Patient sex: M
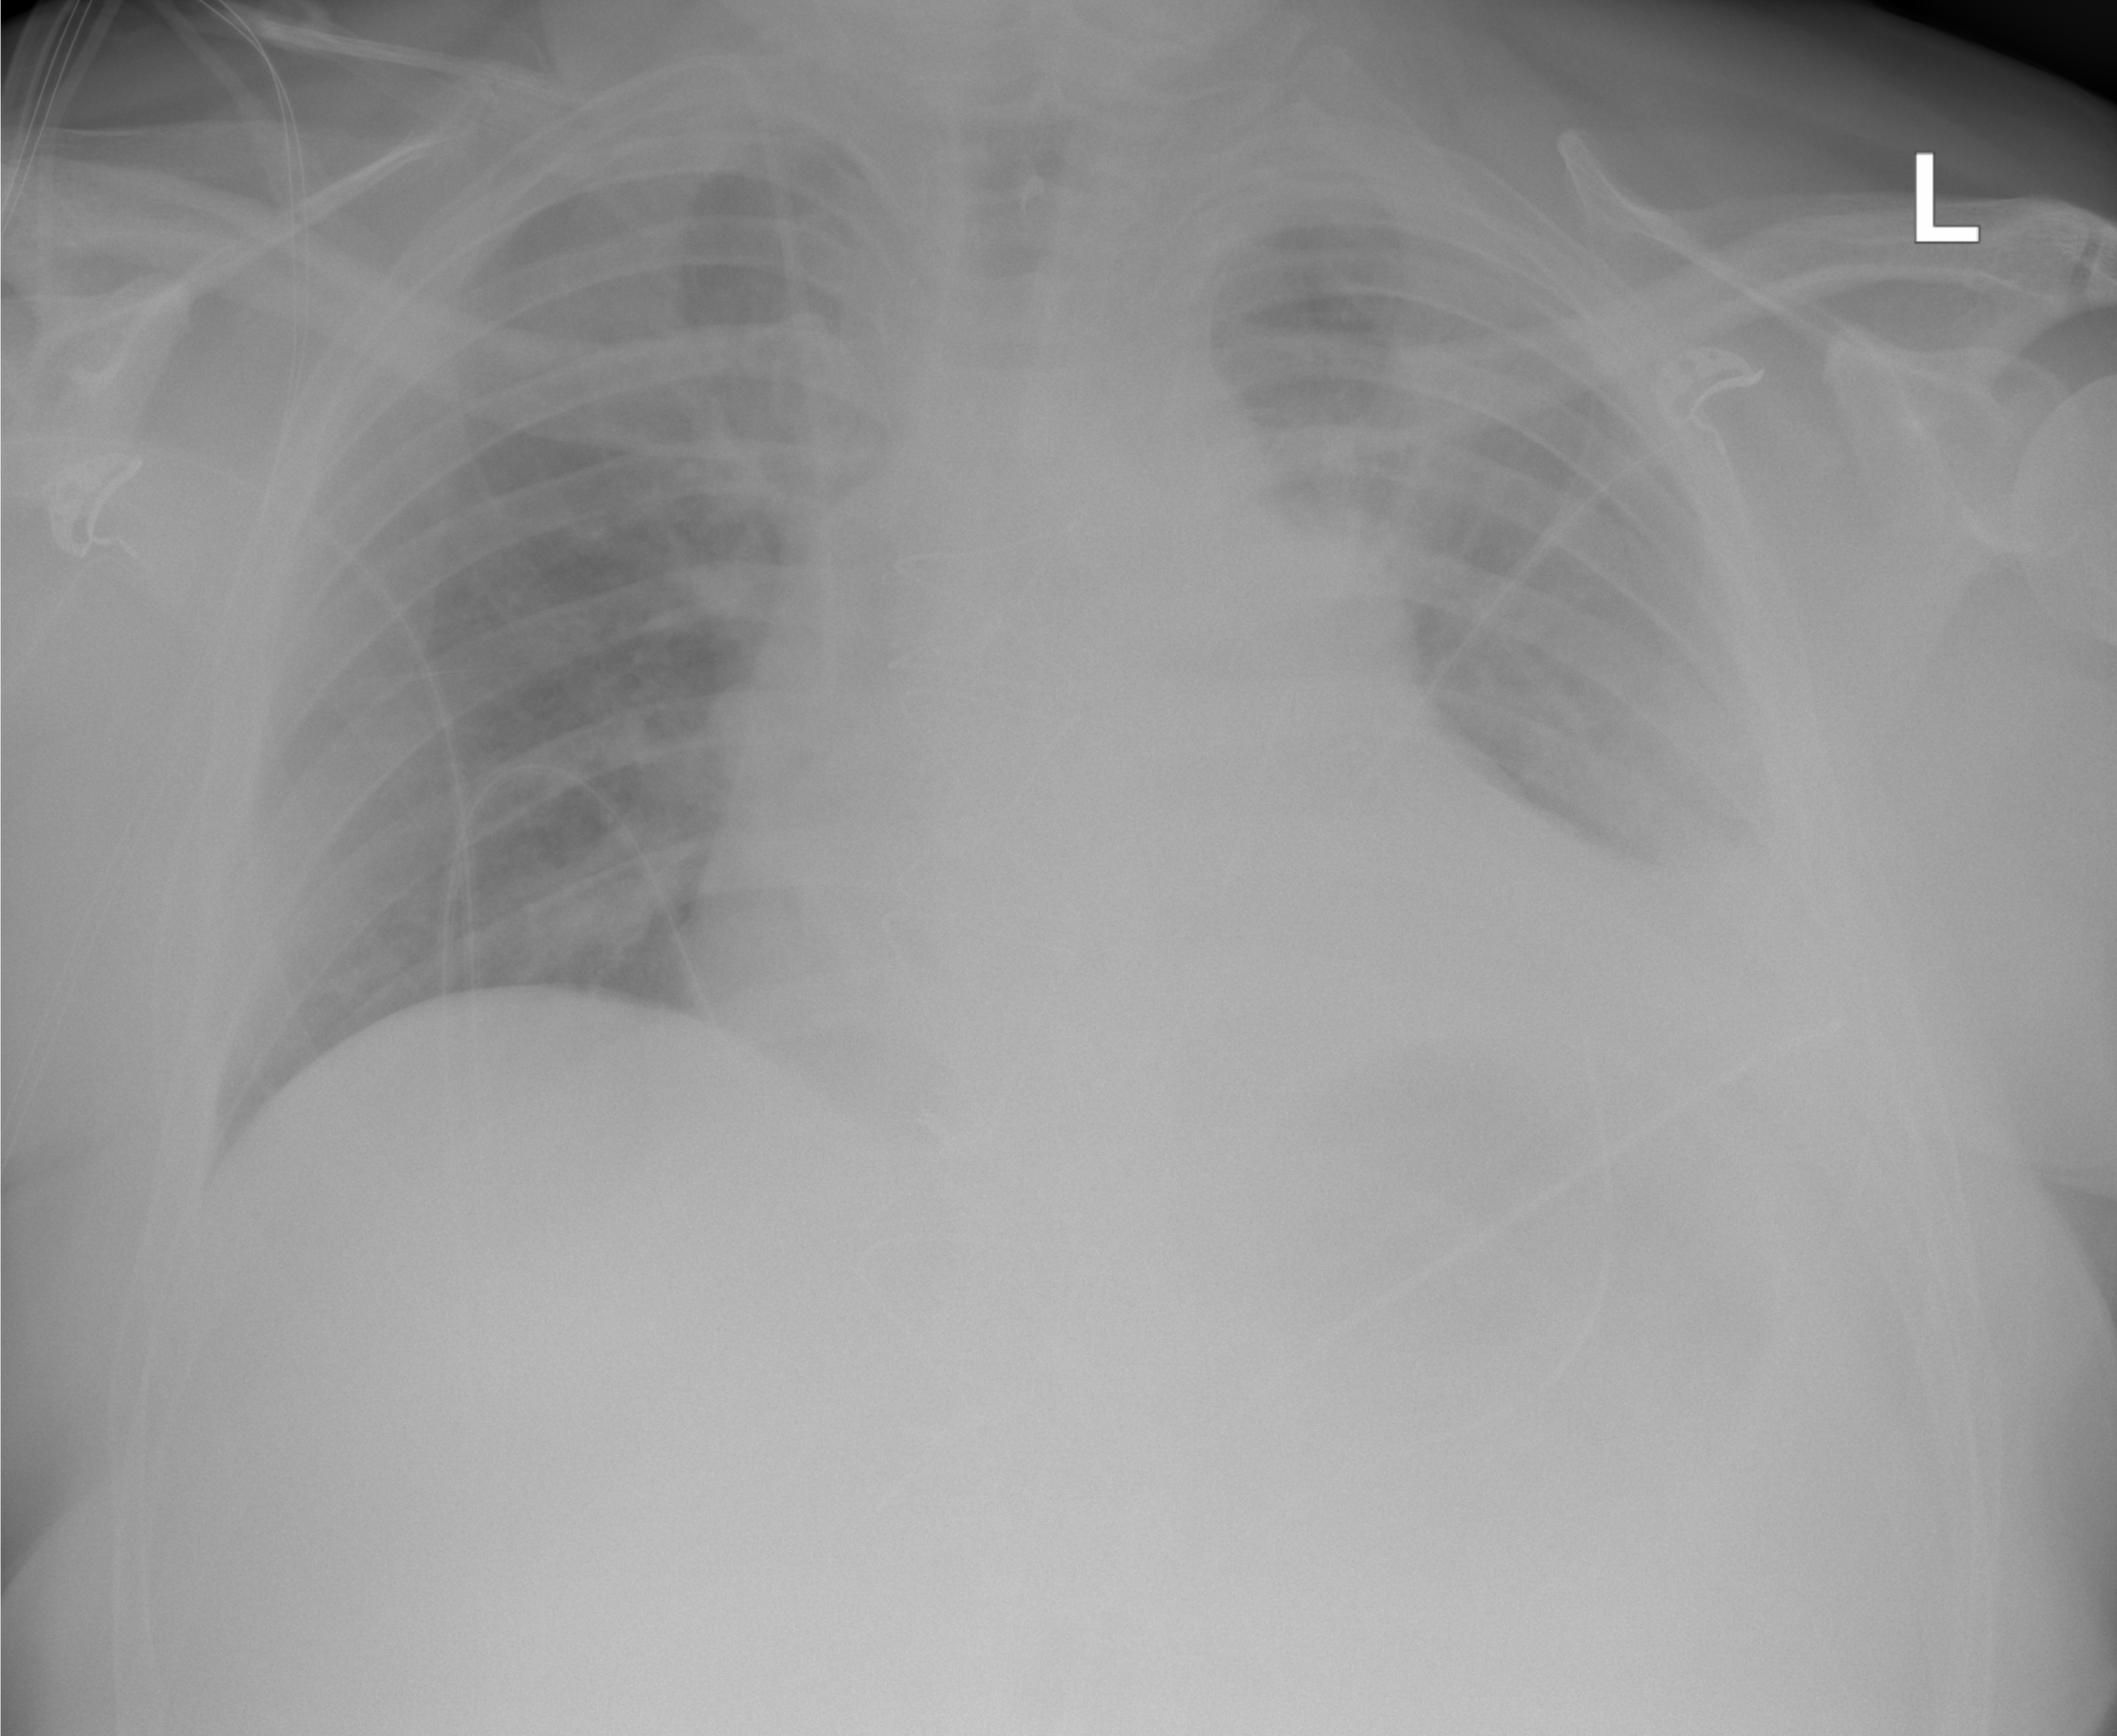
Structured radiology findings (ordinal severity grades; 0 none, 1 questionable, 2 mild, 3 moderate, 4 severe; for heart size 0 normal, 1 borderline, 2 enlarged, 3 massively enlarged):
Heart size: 2
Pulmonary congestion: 3
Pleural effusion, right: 0
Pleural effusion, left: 2
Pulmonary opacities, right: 0
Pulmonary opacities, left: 0
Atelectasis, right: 0
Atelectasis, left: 0